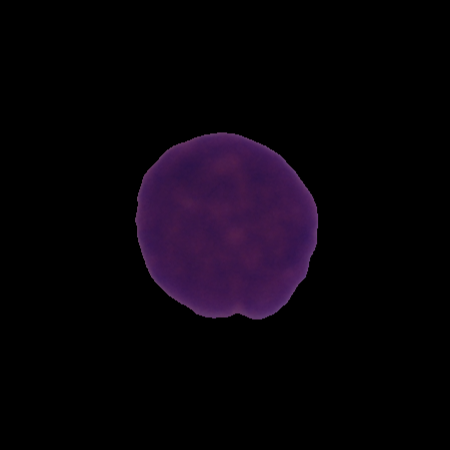
Label: cancer